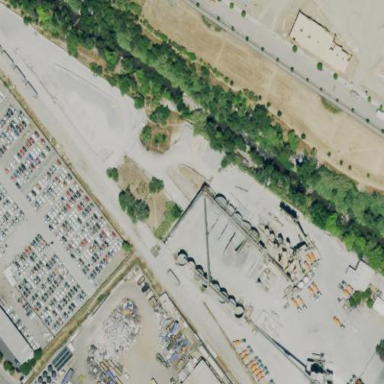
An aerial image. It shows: Industrial area.